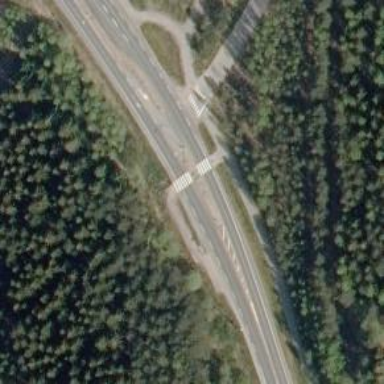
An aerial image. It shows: Island crossing on the road.